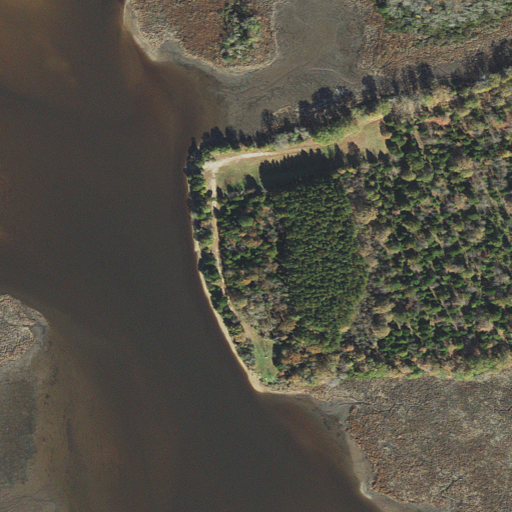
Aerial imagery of cape in Maryland named Westwood Point containing open water, herbaceous wetlands, woody wetlands, evergreen forest, shrub, deciduous forest, and mixed forest